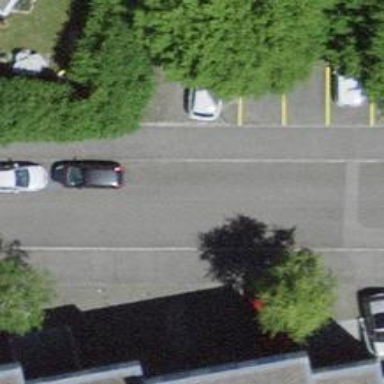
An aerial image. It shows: Diagonal residential road with left-side parking lanes.